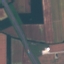
Label: Highway